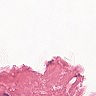
Metastatic tissue present: no